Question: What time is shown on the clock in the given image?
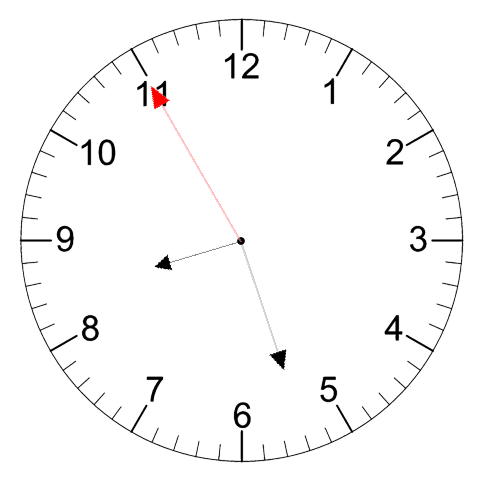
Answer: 08:26:55